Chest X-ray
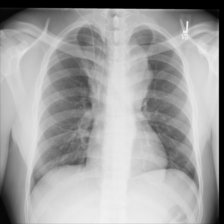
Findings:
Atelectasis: negative
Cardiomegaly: negative
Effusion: negative
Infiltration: negative
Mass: positive
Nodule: negative
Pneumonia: negative
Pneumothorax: negative
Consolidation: negative
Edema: negative
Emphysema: negative
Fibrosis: negative
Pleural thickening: negative
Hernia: negative